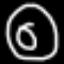
Label: donut